Question: I am facing problem while installing on I have followed the steps given in this <URL>. Still I am getting the following error while trying to run .

Can anyone help me on this?
Thanks
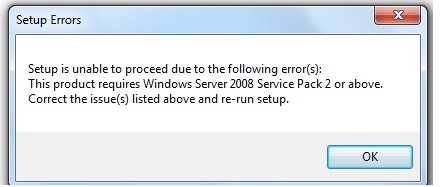
Answer: > It seems that 'SharePoint Server 2010' is only compatible with
'Windows Server 2008 x64'. But it's not. check <URL>.
Source: <URL>
It is much simple to do this. Just a little work and your SharePoint Installation ready to work on .
You can simply install SharePoint Server 2010 on your client OS just by modifying a config file.
Copy CD contents to a folder on your hard drive and Follow following steps:
1. Go to the Files folder
2. Go to the Setup folder
3. Open config.xml
4. Add the following line before the closing </configuration> tag <Setting Id="AllowWindowsClientInstall" Value="True"/>
Save the file and Run the Setup.exe. now it will work fine.
Remember: These lines are Case Sensitive so Write them correct.
On Windows 7, install the following additional prerequisites required before running Setup.exe:
'Microsoft FilterPack 2.0'. At a command prompt, type the following:
'installation directory folder\PrerequisiteInstallerFiles\FilterPack\FilterPack.msi'
1. Microsoft Sync Framework
2. SQL Server Native Client
3. Windows Identity Foundation (Windows6.1-KB974405-x64.msu)
4. Chart Controls (this is not required if you are going to install SharePoint Foundation 2010).
5. SQL Server Analysis Services - ADOMD.Net (this is not required if you are going to install SharePoint Foundation 2010).
<URL>